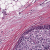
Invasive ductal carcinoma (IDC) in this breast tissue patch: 0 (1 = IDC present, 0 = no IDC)